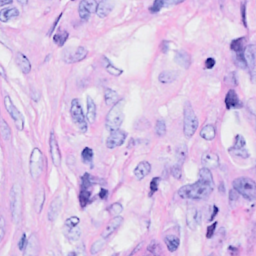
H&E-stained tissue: Breast